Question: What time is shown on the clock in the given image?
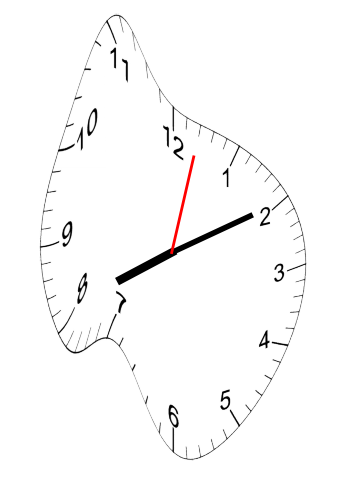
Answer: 08:10:02